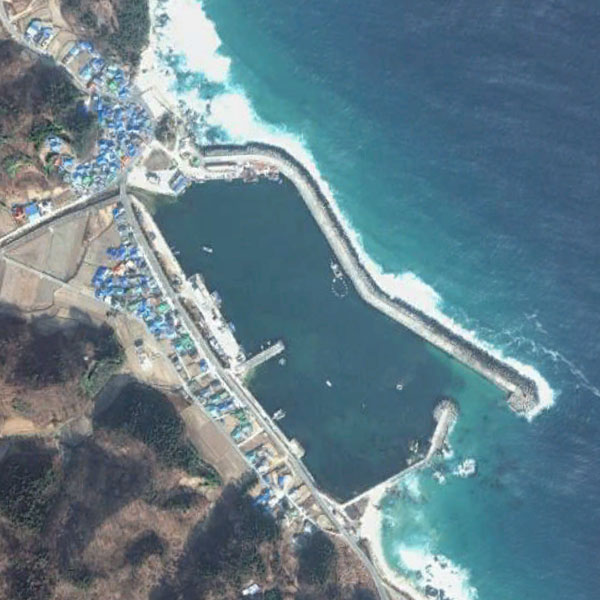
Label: Port